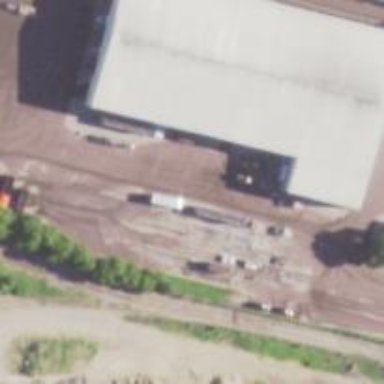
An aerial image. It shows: Weighbridge located at service road.